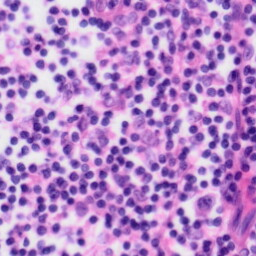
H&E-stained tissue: Tonsil